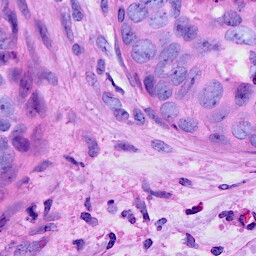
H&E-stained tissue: Breast